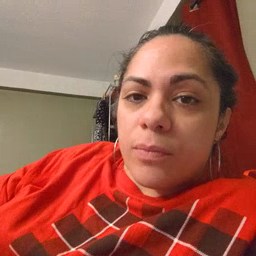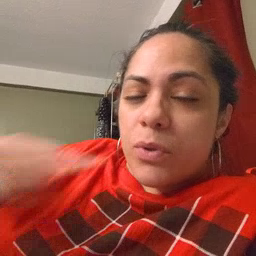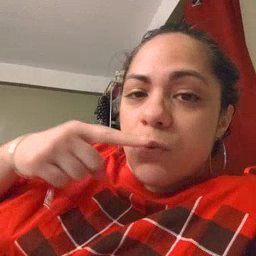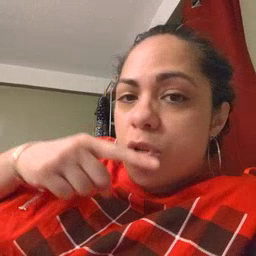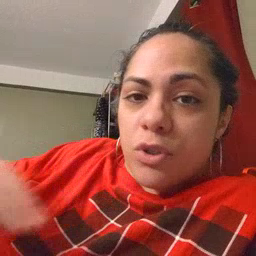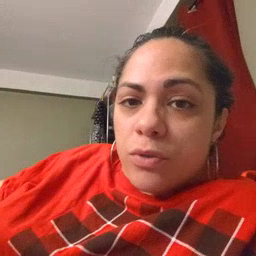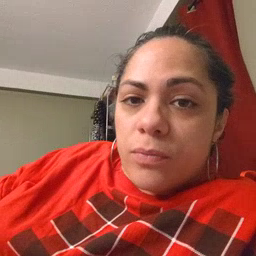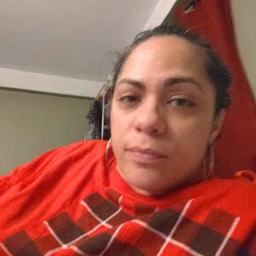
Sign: toothbrush